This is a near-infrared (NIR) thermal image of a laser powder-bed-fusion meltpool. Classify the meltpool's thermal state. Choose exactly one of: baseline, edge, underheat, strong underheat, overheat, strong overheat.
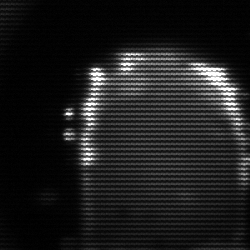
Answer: baseline